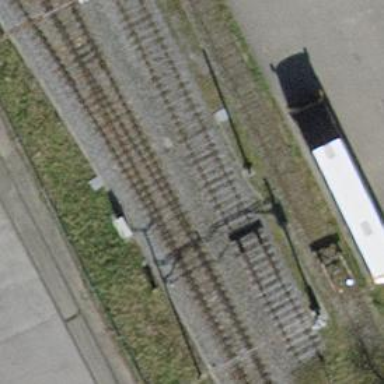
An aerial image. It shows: Railway yard with one track.